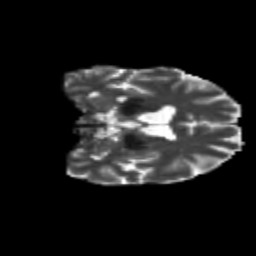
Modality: T2w
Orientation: coronal
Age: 69
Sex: male
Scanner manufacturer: siemens
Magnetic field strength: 3 T
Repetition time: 4.71 s
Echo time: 0.0906 s